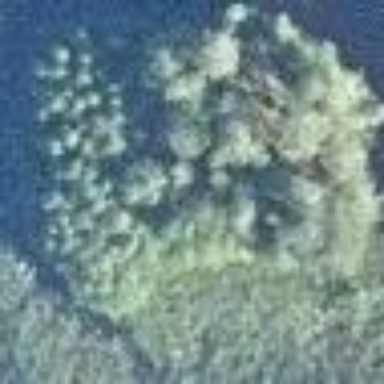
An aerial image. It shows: Islet.